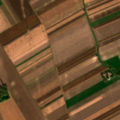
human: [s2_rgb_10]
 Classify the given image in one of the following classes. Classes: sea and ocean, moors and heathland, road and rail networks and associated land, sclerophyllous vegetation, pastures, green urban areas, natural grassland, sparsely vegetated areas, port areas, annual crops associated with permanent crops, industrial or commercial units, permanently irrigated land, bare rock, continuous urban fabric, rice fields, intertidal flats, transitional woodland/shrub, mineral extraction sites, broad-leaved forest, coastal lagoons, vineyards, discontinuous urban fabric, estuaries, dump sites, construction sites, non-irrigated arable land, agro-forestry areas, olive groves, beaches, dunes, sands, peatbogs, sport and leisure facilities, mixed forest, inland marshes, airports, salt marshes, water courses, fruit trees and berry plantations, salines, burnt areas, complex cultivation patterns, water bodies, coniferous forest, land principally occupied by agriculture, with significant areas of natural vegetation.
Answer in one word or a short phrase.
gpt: non-irrigated arable land